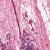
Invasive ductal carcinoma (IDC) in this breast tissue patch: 0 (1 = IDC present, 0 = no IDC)